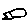
Label: fish